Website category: restaurant
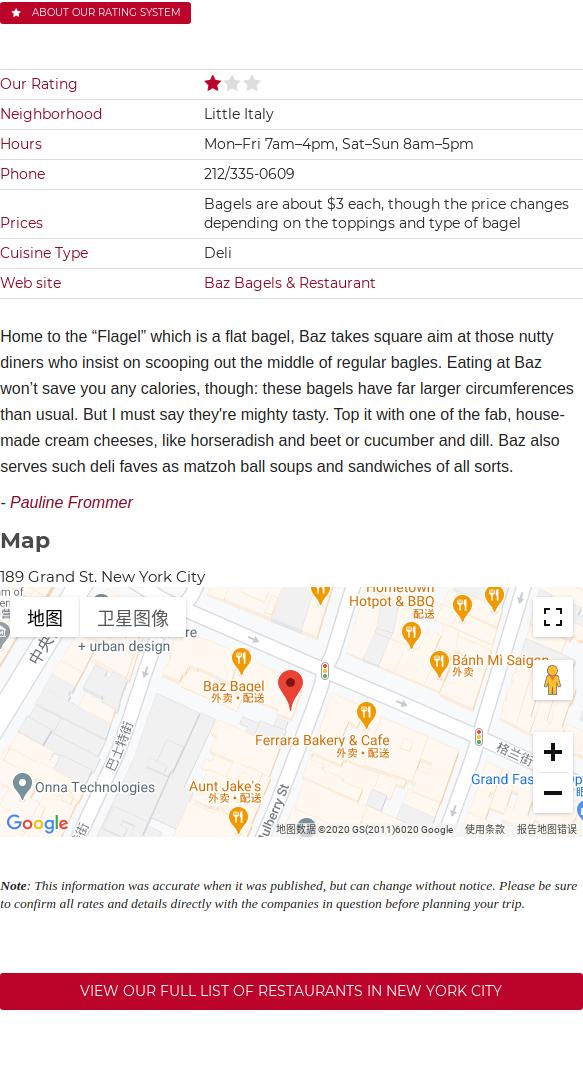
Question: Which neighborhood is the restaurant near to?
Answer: Little Italy

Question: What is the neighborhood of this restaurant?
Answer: Little Italy

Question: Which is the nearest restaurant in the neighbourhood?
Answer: Little Italy

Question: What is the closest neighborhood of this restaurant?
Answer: Little Italy

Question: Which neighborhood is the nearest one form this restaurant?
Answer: Little Italy

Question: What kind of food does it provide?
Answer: Deli

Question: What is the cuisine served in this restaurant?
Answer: Deli

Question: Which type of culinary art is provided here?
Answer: Deli

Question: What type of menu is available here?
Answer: Deli

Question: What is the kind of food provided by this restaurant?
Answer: Deli

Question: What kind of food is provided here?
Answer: Deli

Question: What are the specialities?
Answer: Deli

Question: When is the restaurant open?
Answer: MonFri 7am4pm, SatSun 8am5pm

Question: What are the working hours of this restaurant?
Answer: MonFri 7am4pm, SatSun 8am5pm

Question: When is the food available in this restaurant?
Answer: MonFri 7am4pm, SatSun 8am5pm

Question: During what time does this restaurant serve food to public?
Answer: MonFri 7am4pm, SatSun 8am5pm

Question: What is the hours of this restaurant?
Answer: MonFri 7am4pm, SatSun 8am5pm

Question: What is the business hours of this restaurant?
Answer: MonFri 7am4pm, SatSun 8am5pm

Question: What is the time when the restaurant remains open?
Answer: MonFri 7am4pm, SatSun 8am5pm

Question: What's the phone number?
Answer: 212/335-0609

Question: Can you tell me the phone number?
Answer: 212/335-0609

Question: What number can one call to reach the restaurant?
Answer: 212/335-0609

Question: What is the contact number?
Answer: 212/335-0609

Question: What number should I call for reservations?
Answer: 212/335-0609

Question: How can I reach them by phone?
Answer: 212/335-0609

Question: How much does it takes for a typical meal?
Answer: Bagels are about $3 each, though the price changes depending on the toppings and type of bagel

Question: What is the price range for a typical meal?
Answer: Bagels are about $3 each, though the price changes depending on the toppings and type of bagel

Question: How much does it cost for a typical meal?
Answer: Bagels are about $3 each, though the price changes depending on the toppings and type of bagel

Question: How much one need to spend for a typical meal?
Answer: Bagels are about $3 each, though the price changes depending on the toppings and type of bagel

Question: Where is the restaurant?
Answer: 189 Grand St. New York City

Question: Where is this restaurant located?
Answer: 189 Grand St. New York City

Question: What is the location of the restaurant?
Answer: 189 Grand St. New York City

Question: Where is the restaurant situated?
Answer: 189 Grand St. New York City

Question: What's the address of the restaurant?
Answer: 189 Grand St. New York City

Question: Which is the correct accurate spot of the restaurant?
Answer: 189 Grand St. New York City

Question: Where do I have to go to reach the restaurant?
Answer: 189 Grand St. New York City